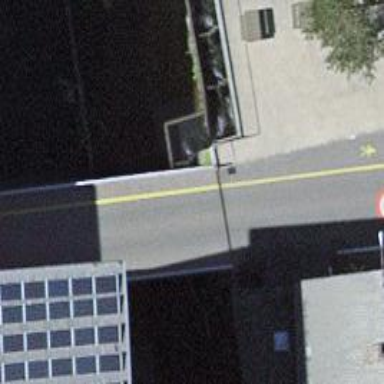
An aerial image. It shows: Living street bridge with asphalt surface.